Question: I have a car in position of a 2D world. The car look vector is a normalized vector .
The radius of the circle is .
I want to create a function 'predict(p, d, clockwise, angle)' that, given the initial position 'p', the look direction 'd', it returns the final position of the car after turning 'angle' degrees. If it is clockwise, it rotates in the circle 'R', otherwise it rotates in 'L'.

Example: if I call 'predict( (0,0), (0,1), true, 90 )', that means the car is in (0,0), looking up and it should rotate 90o clockwise, stopping in position (2/p, 2/p).
I tried to do everything supposing the car always looks up and then rotate the results according with its true angle but it didn't work properly.
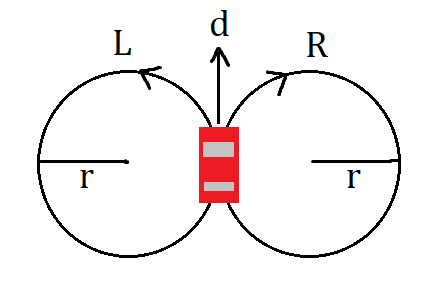
Answer: The idea is to find the center of the circle, then rotate 'p' around the center. Here is the pseudo-code:
'''
d' = Rotate(d, clockwise ? -90 : 90)
circle_center = p + d' * circle_radius // Here, circle_radius is 2/pi
relative_p = p - circle_center
rotated_p = circle_center + Rotate(relative_p, clockwise ? -angle : angle)
'''
This method will work for any 'p', 'd', and 'circle_radius'.